Question: I have one Windows application which is deployed using <URL> technology. Is there a way to change the icon of that application which is shown in the image?

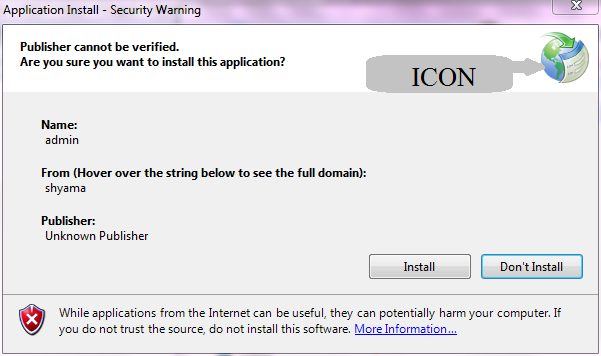
Answer: The following code is what I used for solving the problem. I used Stack Overflow question <URL>.
'''
private static void SetAddRemoveProgramsIcon()
{
//only run if deployed
if (System.Deployment.Application.ApplicationDeployment.IsNetworkDeployed
&& ApplicationDeployment.CurrentDeployment.IsFirstRun)
{
try
{
Assembly code = Assembly.GetExecutingAssembly();
AssemblyDescriptionAttribute asdescription =
(AssemblyDescriptionAttribute)Attribute.GetCustomAttribute(code, typeof(AssemblyDescriptionAttribute));
// string assemblyDescription = asdescription.Description;
//the icon is included in this program
string iconSourcePath = Path.Combine(System.Windows.Forms.Application.StartupPath, "hl772-2.ico");
if (!File.Exists(iconSourcePath))
return;
RegistryKey myUninstallKey = Registry.CurrentUser.OpenSubKey(@"Software\Microsoft\Windows\CurrentVersion\Uninstall");
string[] mySubKeyNames = myUninstallKey.GetSubKeyNames();
for (int i = 0; i < mySubKeyNames.Length; i++)
{
RegistryKey myKey = myUninstallKey.OpenSubKey(mySubKeyNames[i], true);
object myValue = myKey.GetValue("DisplayName");
if (myValue != null && myValue.ToString() == "admin")
{
myKey.SetValue("DisplayIcon", iconSourcePath);
break;
}
}
}
catch (Exception ex)
{
System.Windows.Forms.MessageBox.Show(ex.Message.ToString());
}
}
}
'''